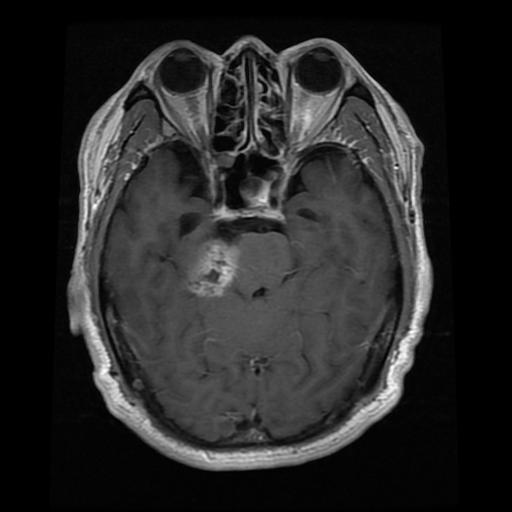
Label: meningioma